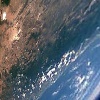
Label: land